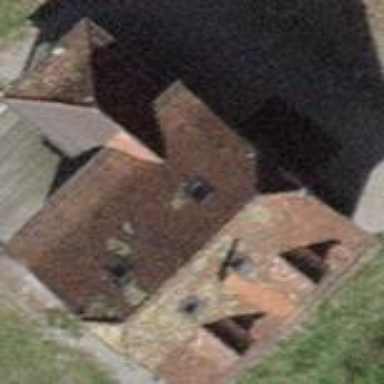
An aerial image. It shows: Detached building with half-hipped roof.